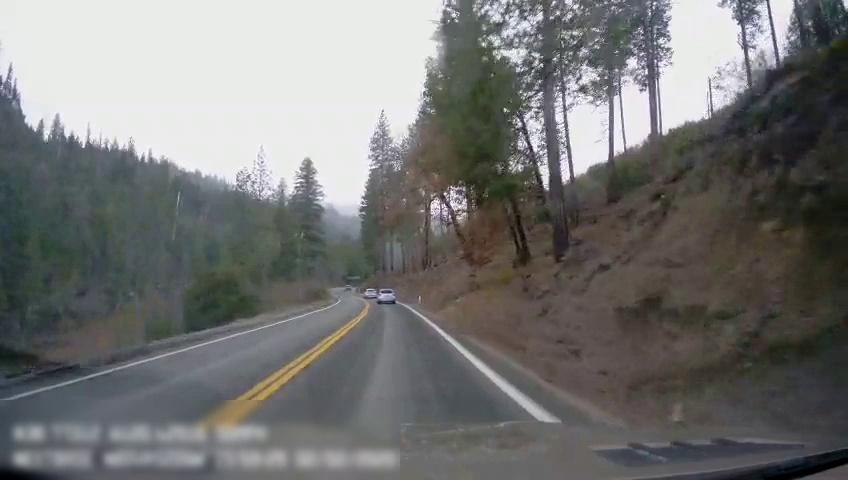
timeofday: Day
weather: Cloudy
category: Drivable Space
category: Vehicles | SUV
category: Vehicles | SUV
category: Lanes | Alternate Lane
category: Lanes | Current Lane
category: Lanes | Opposite Lane
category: Lanes | Opposite Lane